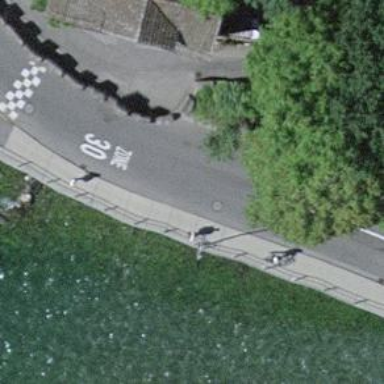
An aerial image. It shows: Kerb barrier.